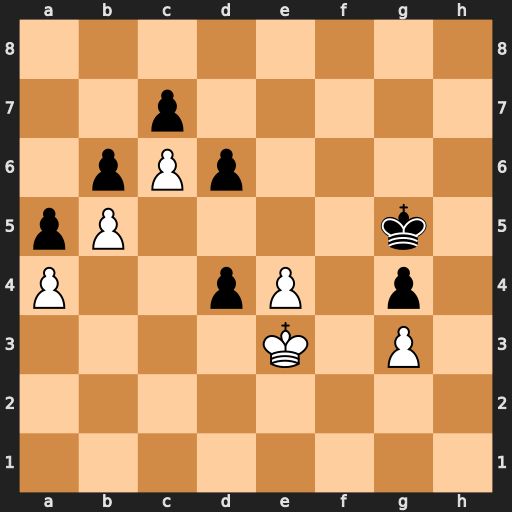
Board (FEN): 8/2p5/1pPp4/pP4k1/P2pP1p1/4K1P1/8/8
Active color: w
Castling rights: -
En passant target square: -
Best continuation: Kxd4 Kf6 Kd5 Ke7 e5 dxe5 Kxe5